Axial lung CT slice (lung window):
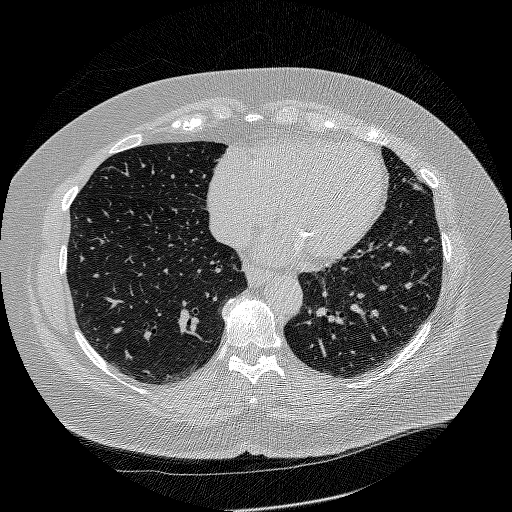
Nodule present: no